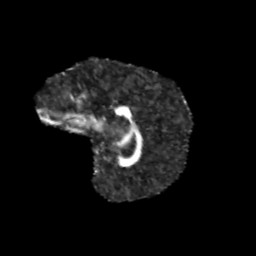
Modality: FA
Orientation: sagittal
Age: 11
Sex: male
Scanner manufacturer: siemens
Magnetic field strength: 3 T
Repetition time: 3.8 s
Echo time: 0.07 s